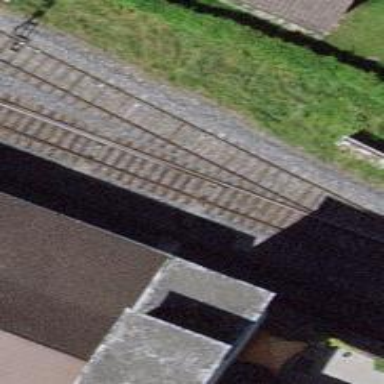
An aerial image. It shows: Railway switch.